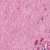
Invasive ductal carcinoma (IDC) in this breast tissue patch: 0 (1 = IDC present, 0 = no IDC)